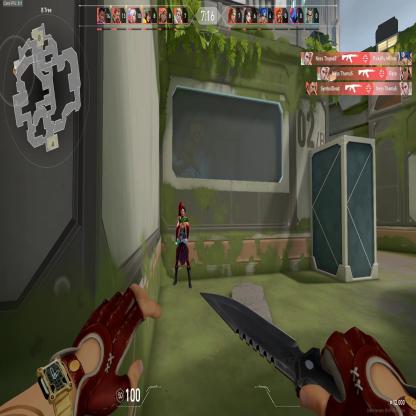
Label: enemy